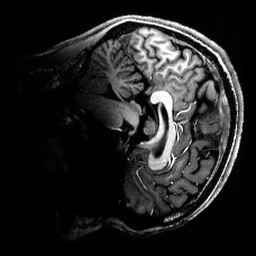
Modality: T1w
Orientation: sagittal
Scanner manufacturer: siemens
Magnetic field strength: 6.98 T
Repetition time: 5 s
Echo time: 0.00343 s